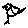
Label: bird